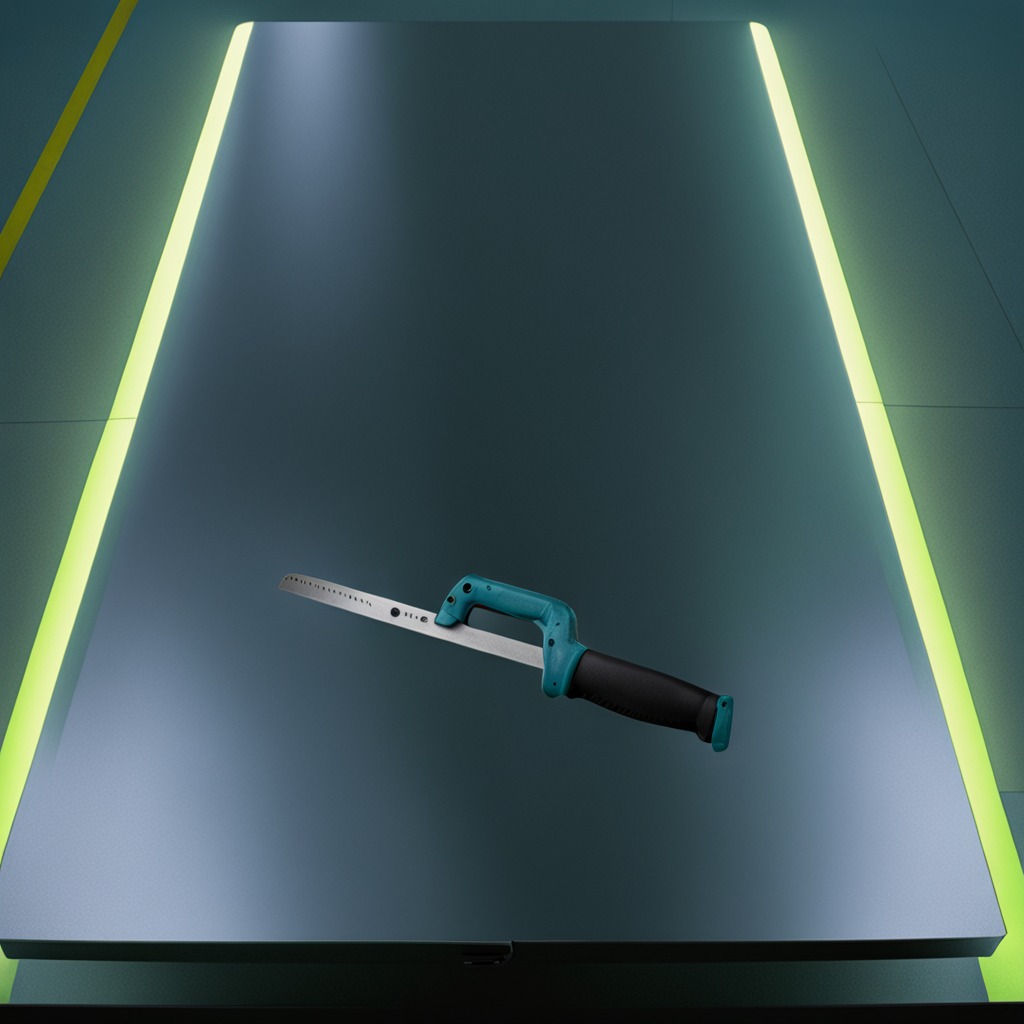
A metal saw lies on a clean empty table in a railway signal maintenance room.